Interaction volume radius: 5 \u00c5
Interaction volume height: 10 \u00c5
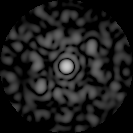
Disorder parameter: 0.8445